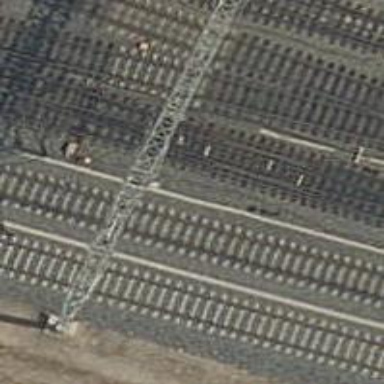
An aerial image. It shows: Railway with electrified contact lines.